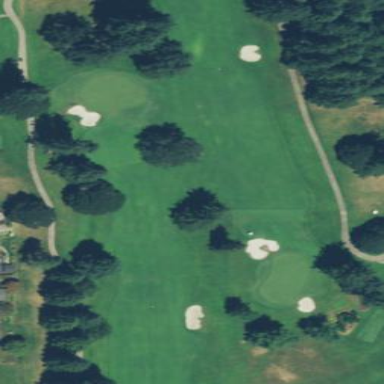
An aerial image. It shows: Scenic golf fairway.